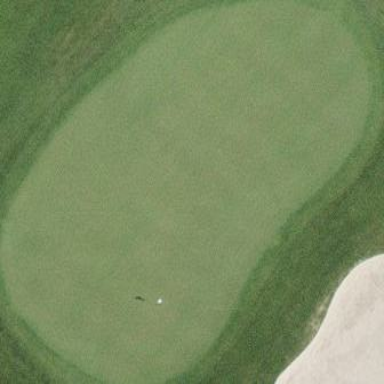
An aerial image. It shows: Golf green.